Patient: sex M, age 53
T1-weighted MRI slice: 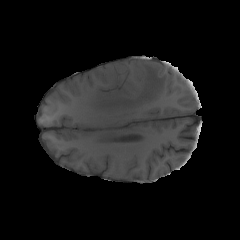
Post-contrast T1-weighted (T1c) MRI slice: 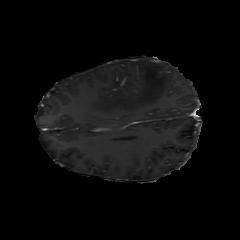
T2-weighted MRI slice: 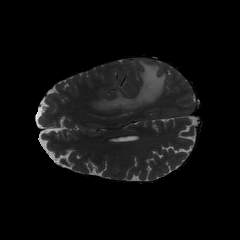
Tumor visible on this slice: yes
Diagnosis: Glioblastoma, IDH-wildtype
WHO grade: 4